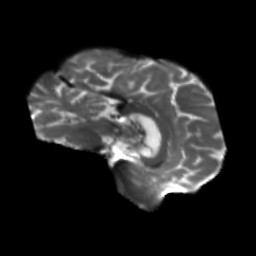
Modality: T2w
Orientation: sagittal
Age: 63
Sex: female
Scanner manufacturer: siemens
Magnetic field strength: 3 T
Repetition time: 5.25 s
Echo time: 0.08 s